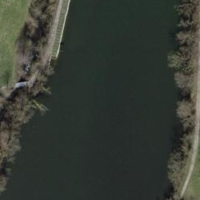
EUNIS habitat code: 15
Species observed at this site:
Medicago sativa
Prunus spinosa